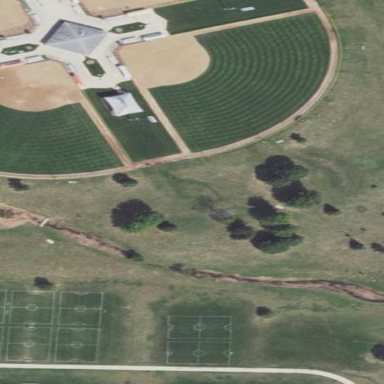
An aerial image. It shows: Softball pitch for leisure land activities.